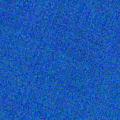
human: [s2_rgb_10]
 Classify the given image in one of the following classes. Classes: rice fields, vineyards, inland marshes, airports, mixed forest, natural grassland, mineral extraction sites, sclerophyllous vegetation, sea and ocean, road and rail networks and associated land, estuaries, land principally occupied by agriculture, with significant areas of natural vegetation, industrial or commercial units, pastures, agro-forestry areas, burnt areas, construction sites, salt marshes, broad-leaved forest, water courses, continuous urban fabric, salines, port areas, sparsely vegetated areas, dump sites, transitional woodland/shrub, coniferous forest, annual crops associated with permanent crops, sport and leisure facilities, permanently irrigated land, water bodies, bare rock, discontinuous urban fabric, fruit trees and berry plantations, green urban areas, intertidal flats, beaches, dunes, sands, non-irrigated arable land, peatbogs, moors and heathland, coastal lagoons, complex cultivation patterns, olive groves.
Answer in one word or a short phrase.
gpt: sea and ocean